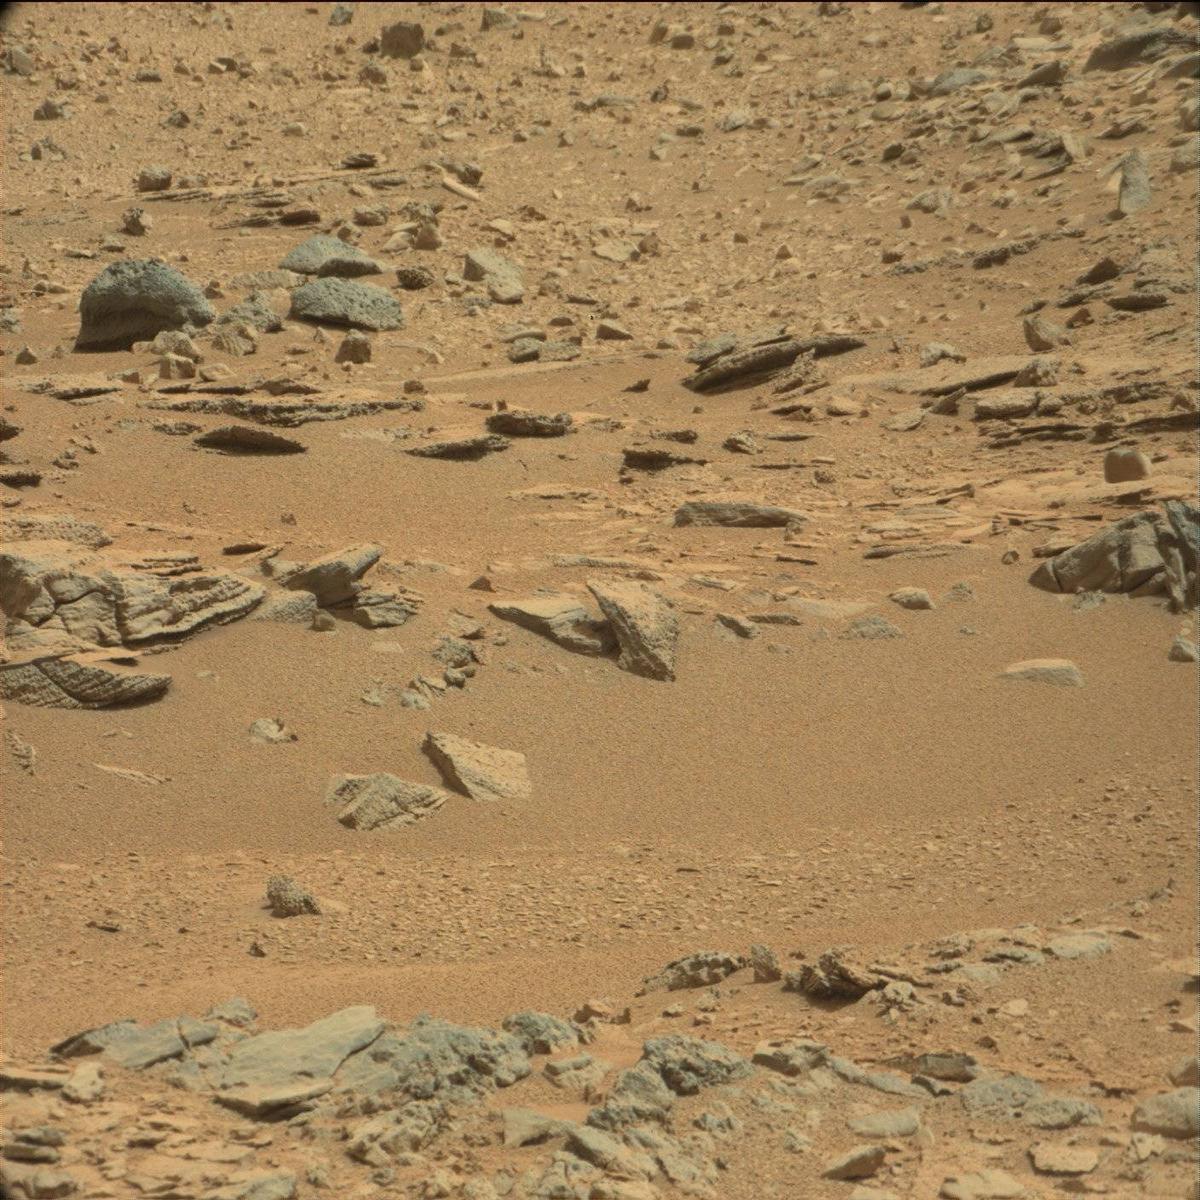
Terrain classes present: Bedrock, Rock, Sand / Soil